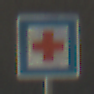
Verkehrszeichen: ErsteHilfe
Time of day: MorningAfternoon
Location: Outdoor (Suburban)
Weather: Clear
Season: NotSpecified
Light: Natural